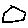
Label: hexagon